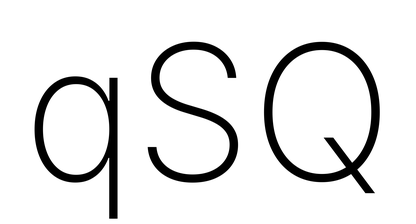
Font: Inter_ExtraLight